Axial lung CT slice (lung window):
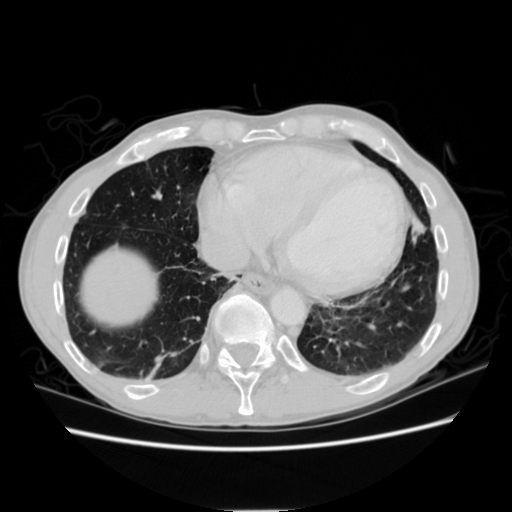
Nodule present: no